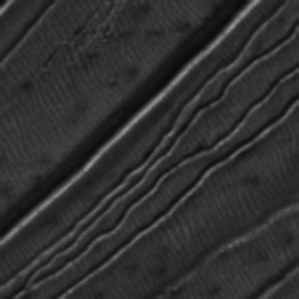
Label: frost